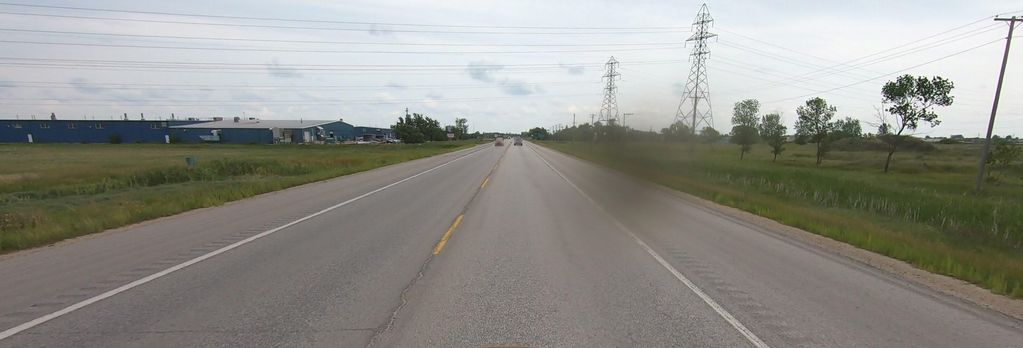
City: winnipeg